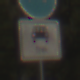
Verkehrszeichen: MehrfachbesetzePersonenkraftwagenFrei
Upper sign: Busssonderstreifen
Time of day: MorningAfternoon
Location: Outdoor (Nature)
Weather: Clear
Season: Winter
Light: Natural